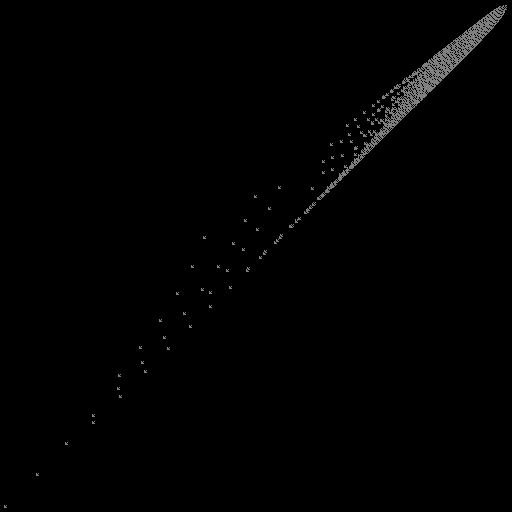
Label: drumlin